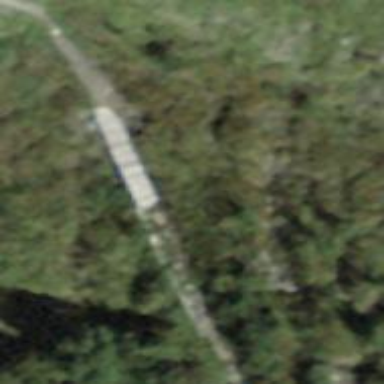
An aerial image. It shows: Boardwalk bridge over path.